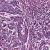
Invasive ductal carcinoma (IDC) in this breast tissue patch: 1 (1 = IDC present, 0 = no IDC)